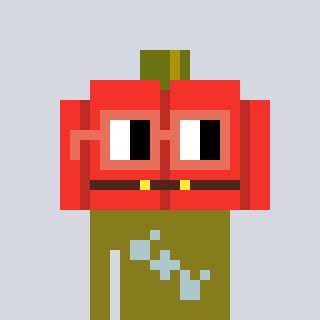
a pixel art character with square orange glasses, a pumpkin-shaped head and a gunk-colored body on a cool background